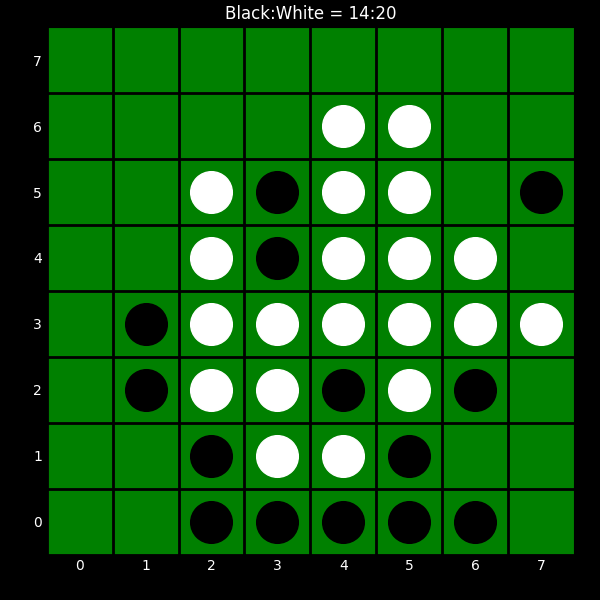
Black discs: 14
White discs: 20